Aerial crown-view tile of a tropical tree (Barro Colorado Island, Panama), acquired 20250124:
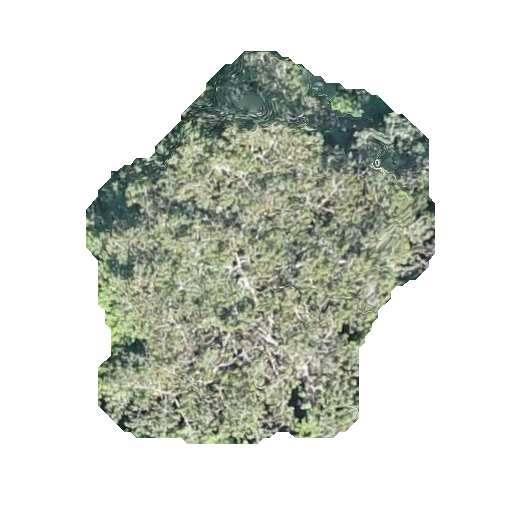
Species: Quararibea asterolepis
GBIF accepted scientific name: Quararibea asterolepis
Crown area: 148.653 m²